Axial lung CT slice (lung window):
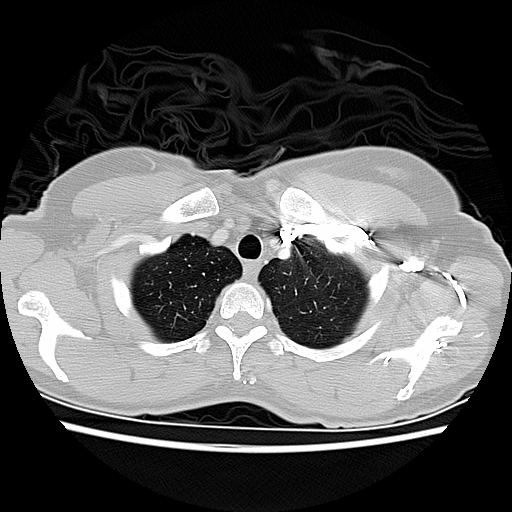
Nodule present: no